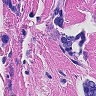
Metastatic tissue present: yes